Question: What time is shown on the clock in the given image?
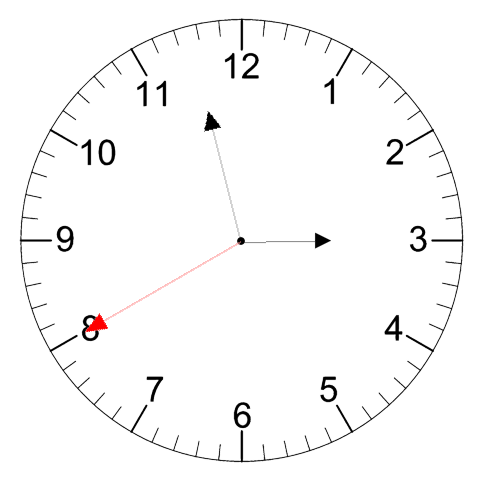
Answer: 02:57:40